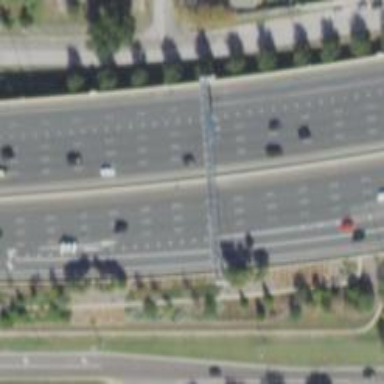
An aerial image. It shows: Motorway_link with asphalt surface. The junction is of diamond type.